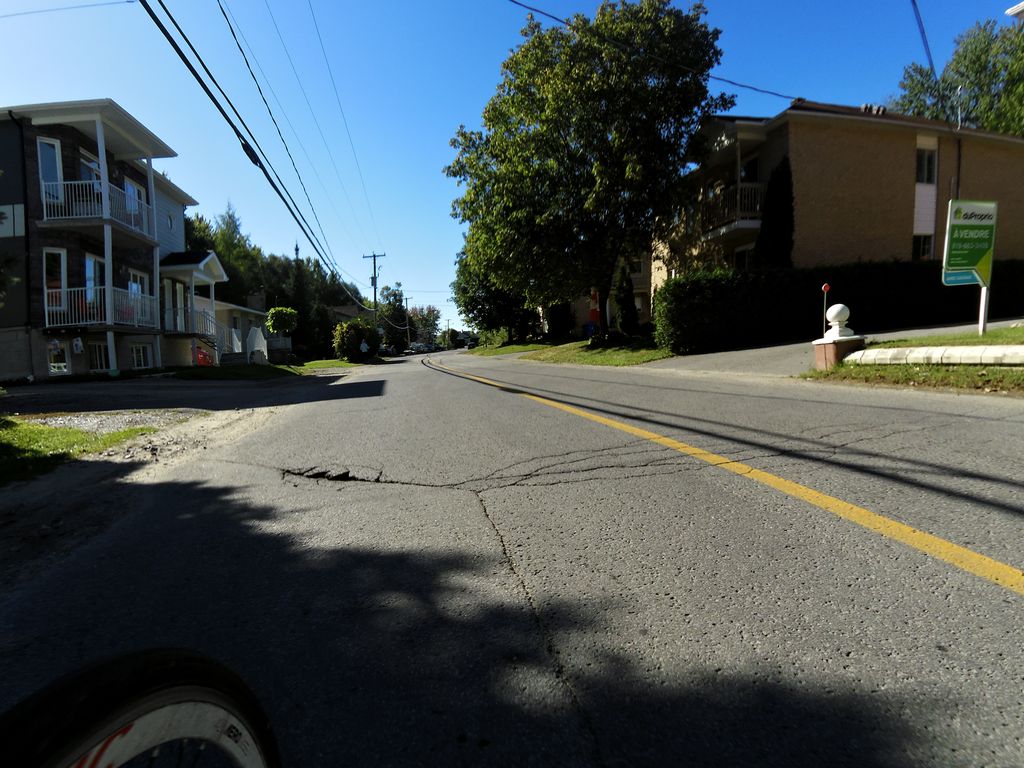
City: ottawa-gatineau